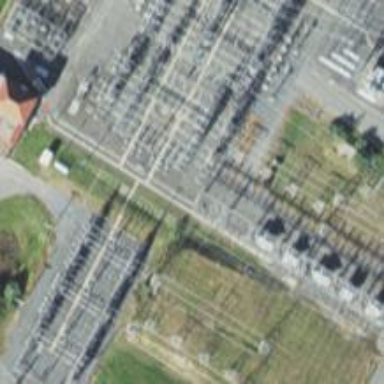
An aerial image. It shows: Switch for power supply.